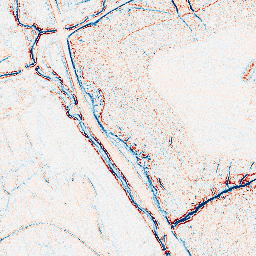
Category: edge_preserving
Decomposition family: bilateral
Decomposition parameters: d: 5
sigma_color: 50
sigma_space: 150
Upsampling method: regularized
Upsampling parameters: scale: 2
lambda_reg: 0.001
Upsampling scale: 2